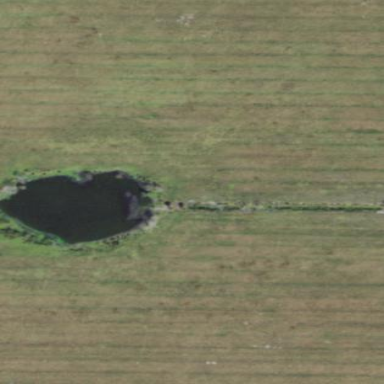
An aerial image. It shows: Swamp in wetland area.